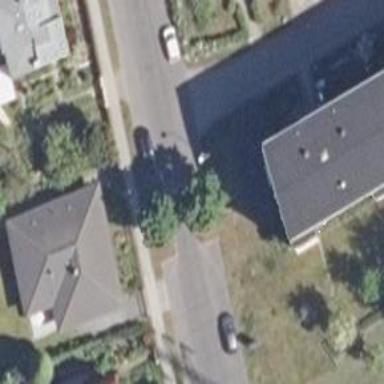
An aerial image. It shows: Residential road with asphalt surface and traffic calming feature called choker.